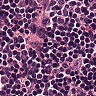
Metastatic tissue present: no